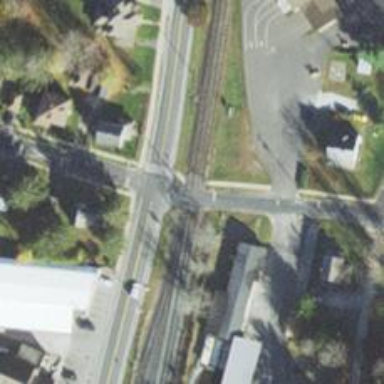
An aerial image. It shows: Railway level crossing.